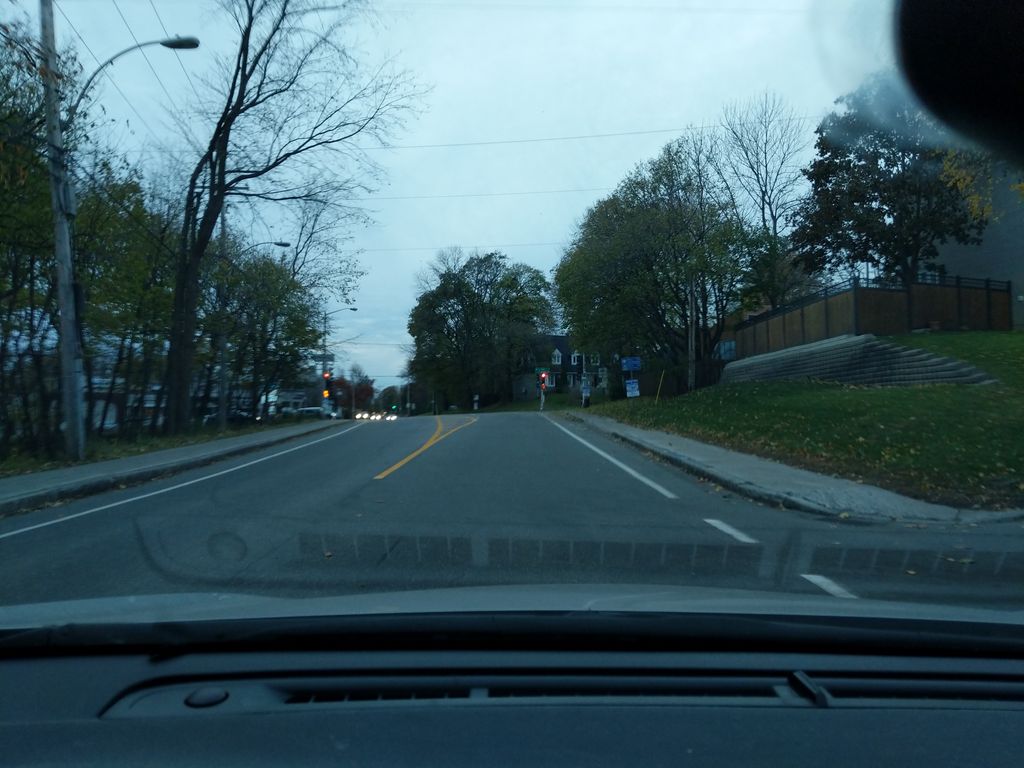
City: quebec_city